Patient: sex M, age 76
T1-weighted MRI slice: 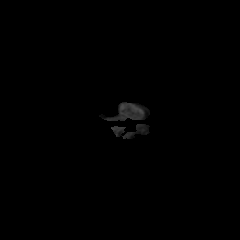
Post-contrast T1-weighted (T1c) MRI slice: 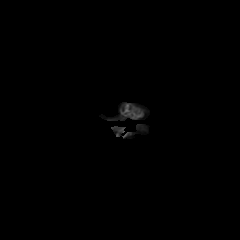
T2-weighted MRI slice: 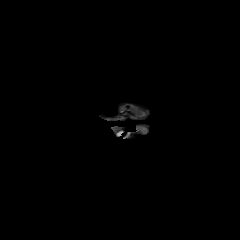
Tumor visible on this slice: no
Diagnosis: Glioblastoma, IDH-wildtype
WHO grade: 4